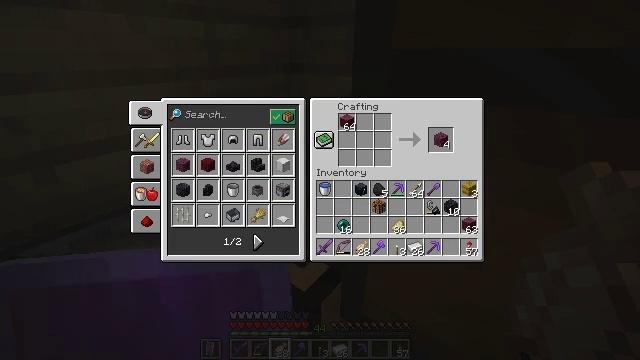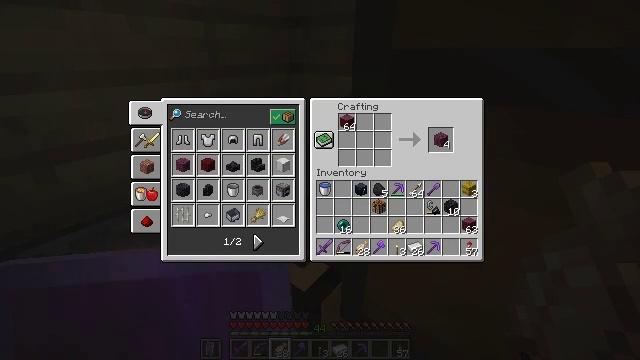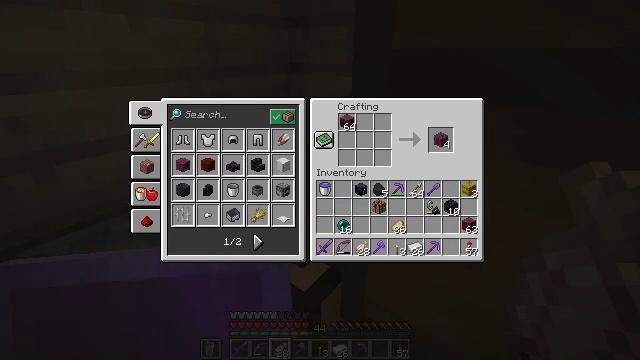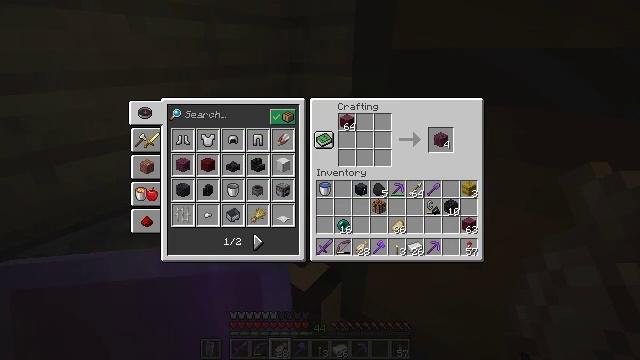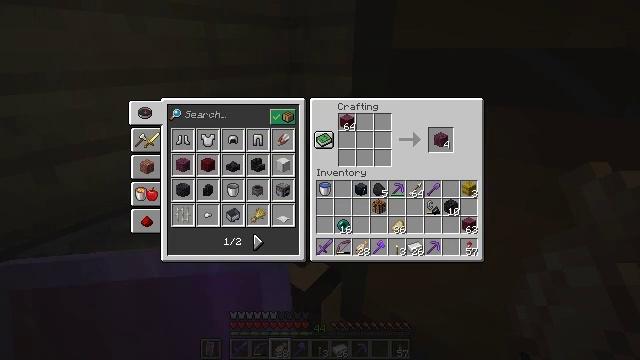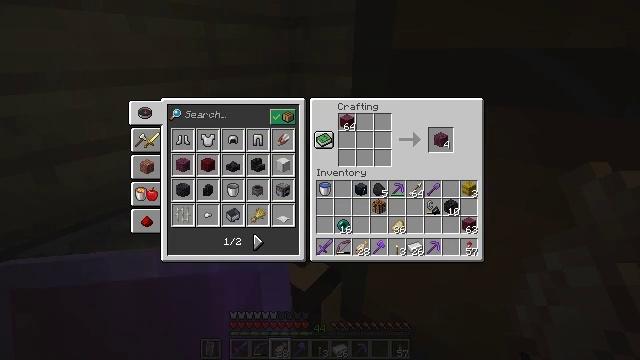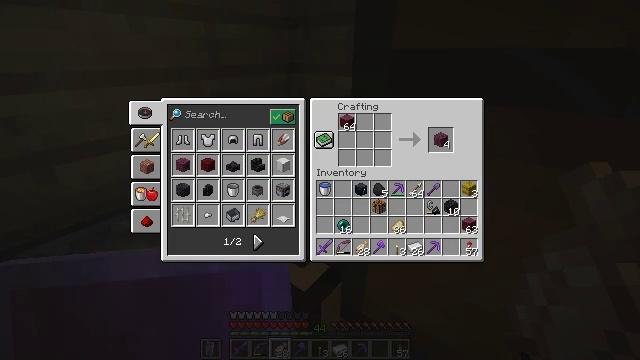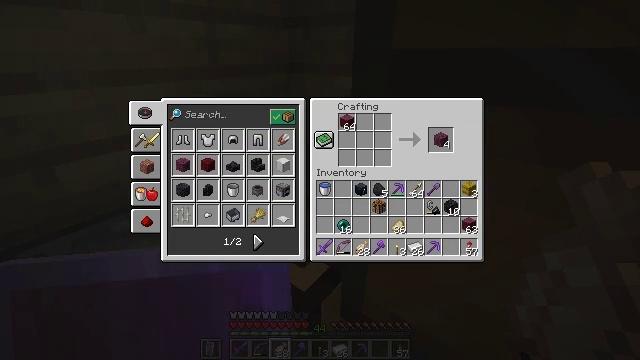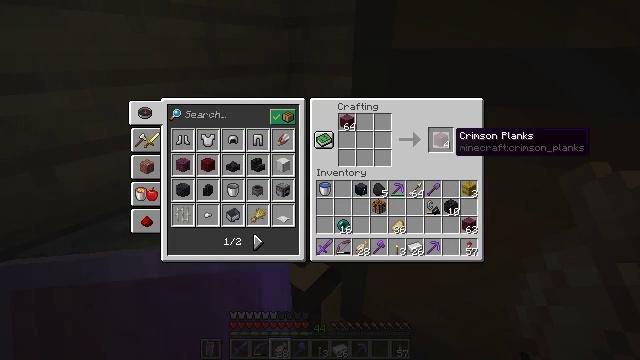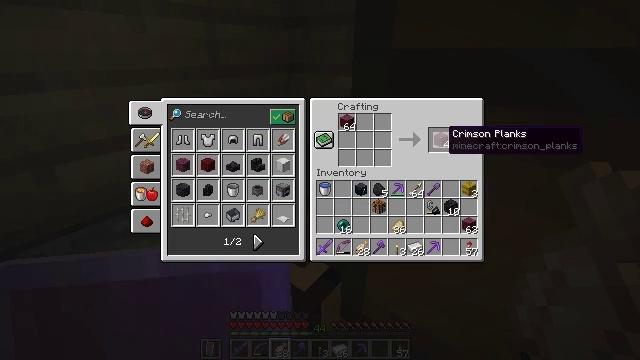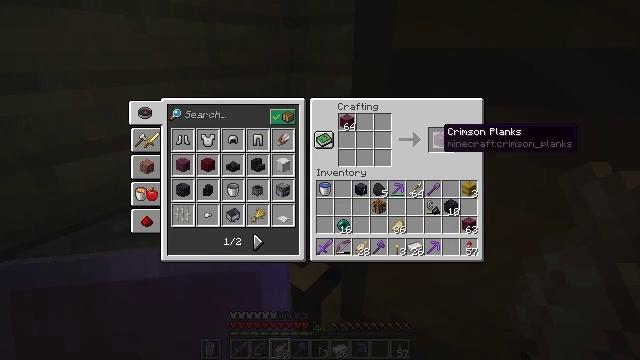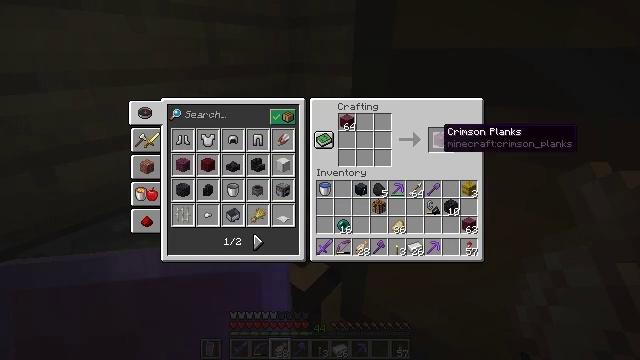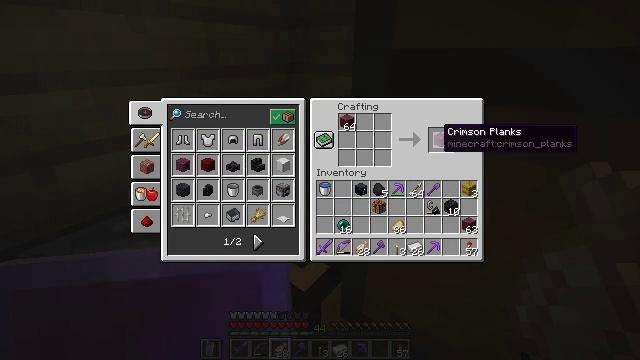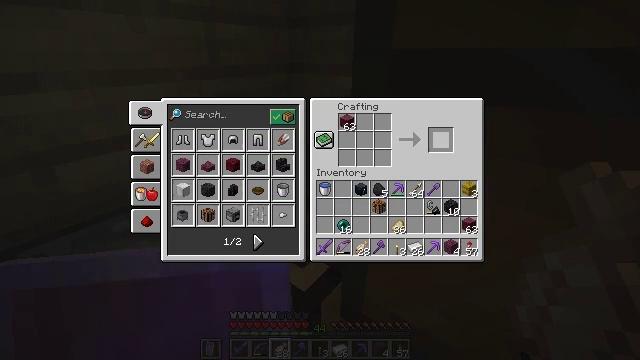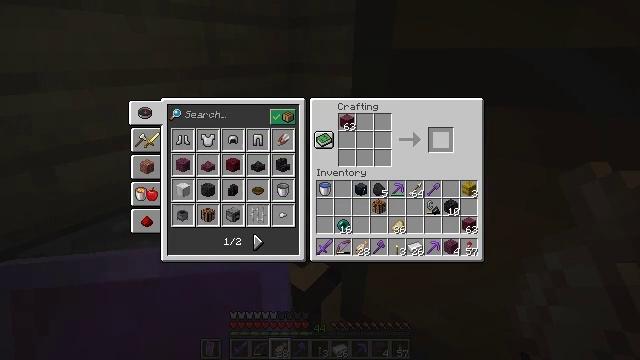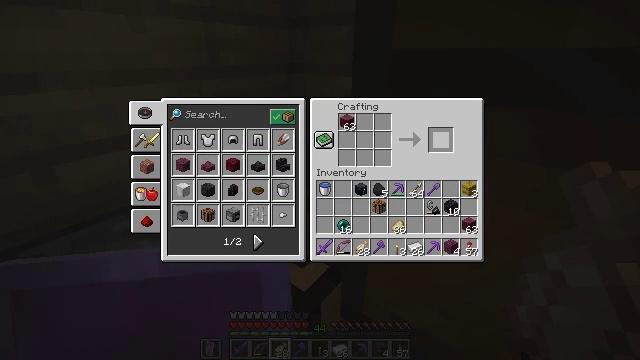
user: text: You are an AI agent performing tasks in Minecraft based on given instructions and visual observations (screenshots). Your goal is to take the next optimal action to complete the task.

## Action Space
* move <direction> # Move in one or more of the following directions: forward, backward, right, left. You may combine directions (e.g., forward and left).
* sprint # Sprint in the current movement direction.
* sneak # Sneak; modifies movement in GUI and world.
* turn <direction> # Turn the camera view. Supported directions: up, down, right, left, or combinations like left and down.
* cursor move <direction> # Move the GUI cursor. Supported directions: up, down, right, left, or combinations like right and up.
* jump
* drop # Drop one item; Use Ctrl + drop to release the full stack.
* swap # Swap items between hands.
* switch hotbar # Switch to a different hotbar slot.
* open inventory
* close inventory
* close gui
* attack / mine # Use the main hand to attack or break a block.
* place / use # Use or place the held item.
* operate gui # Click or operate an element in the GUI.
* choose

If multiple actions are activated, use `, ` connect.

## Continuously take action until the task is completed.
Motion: motion action
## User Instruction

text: Turn crimson stems into crimson planks in your inventory.
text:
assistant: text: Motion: sneak
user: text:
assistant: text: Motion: sneak
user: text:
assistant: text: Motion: sneak
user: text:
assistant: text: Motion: sneak
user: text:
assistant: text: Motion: sneak
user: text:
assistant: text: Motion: sneak
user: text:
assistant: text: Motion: sneak
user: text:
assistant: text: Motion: sneak
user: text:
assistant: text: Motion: sneak
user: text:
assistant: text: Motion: sneak
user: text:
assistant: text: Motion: sneak
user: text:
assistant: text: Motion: sneak
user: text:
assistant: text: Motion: sneak, attack / mine
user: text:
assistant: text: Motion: sneak, attack / mine
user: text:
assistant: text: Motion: sneak, attack / mine
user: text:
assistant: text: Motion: sneak, attack / mine
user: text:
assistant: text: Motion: sneak, attack / mine
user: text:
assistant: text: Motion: sneak, attack / mine
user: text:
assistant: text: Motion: sneak, attack / mine
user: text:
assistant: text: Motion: sneak, attack / mine
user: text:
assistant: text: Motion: sneak, attack / mine
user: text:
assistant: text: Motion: sneak, attack / mine
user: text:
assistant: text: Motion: sneak, attack / mine
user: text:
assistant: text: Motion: sneak, attack / mine
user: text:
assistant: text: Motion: sneak, attack / mine
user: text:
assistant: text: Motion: sneak
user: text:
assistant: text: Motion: no_op
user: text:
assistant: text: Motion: no_op
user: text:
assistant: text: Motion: no_op
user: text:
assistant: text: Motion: no_op